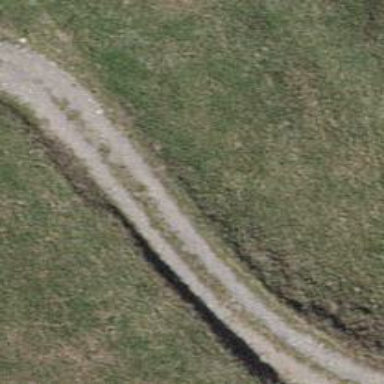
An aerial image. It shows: Track with grade 4 tracktype.